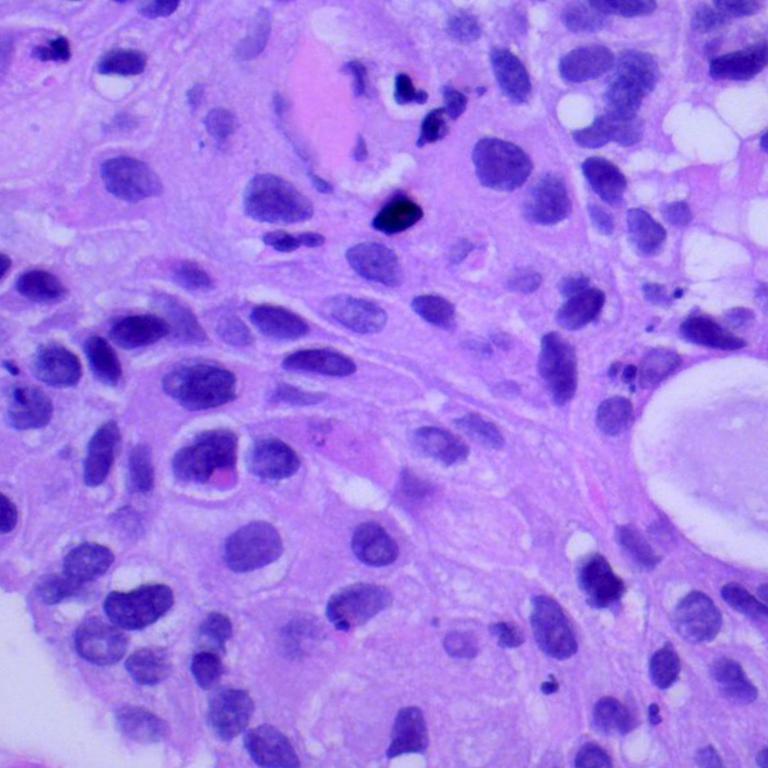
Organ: lung
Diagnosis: squamous carcinomas